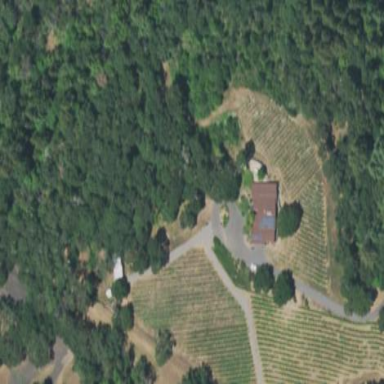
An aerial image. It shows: Vineyard growing wine grapes.